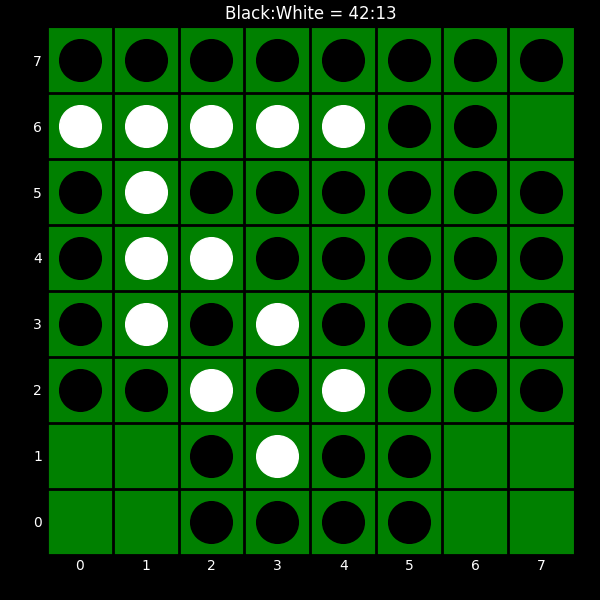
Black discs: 42
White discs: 13